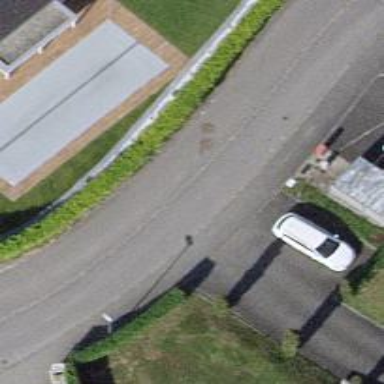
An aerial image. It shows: Unmarked road crossing.